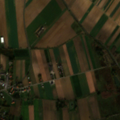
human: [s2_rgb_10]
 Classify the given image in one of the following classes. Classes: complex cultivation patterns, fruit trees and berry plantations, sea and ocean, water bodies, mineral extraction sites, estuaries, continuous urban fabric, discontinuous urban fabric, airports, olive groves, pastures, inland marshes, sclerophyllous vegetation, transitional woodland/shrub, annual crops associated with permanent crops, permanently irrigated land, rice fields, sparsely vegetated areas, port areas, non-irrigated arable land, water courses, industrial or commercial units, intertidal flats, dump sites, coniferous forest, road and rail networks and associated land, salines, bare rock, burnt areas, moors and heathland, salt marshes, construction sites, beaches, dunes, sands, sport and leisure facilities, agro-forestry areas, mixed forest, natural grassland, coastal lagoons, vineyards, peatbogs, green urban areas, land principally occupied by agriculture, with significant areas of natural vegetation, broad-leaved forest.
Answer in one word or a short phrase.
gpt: discontinuous urban fabric, non-irrigated arable land, land principally occupied by agriculture, with significant areas of natural vegetation, coniferous forest